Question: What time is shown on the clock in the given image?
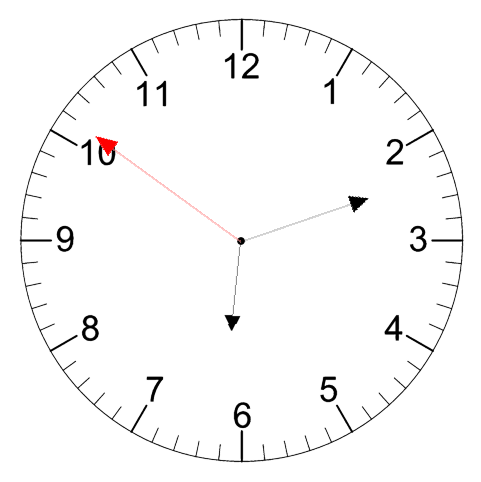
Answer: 06:11:51